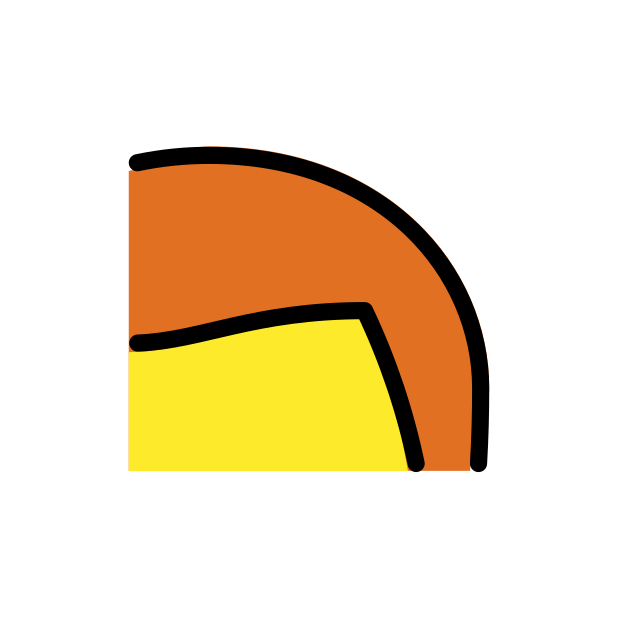
red hair